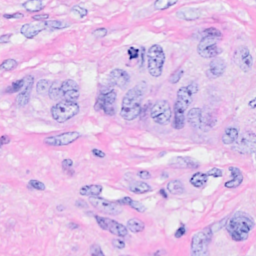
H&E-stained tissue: Breast